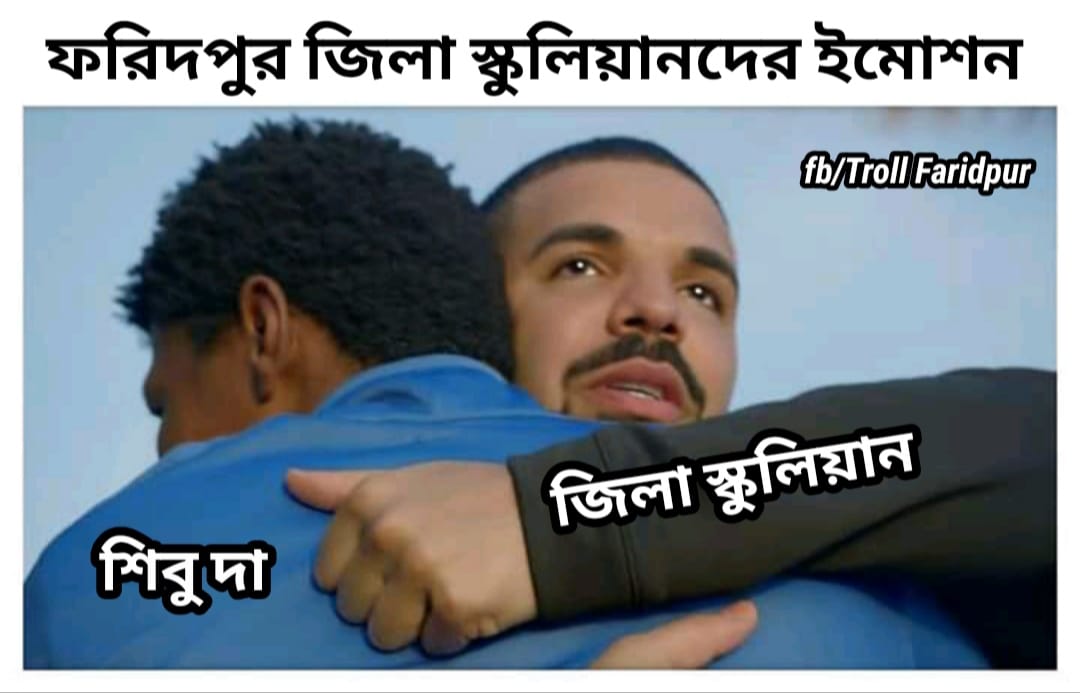
Caption: ফরিদপুর জিলা স্কু্লিয়ানদের ইমোশন    শিবু দা   জিলা স্কুলিয়ান
Label: non-hate